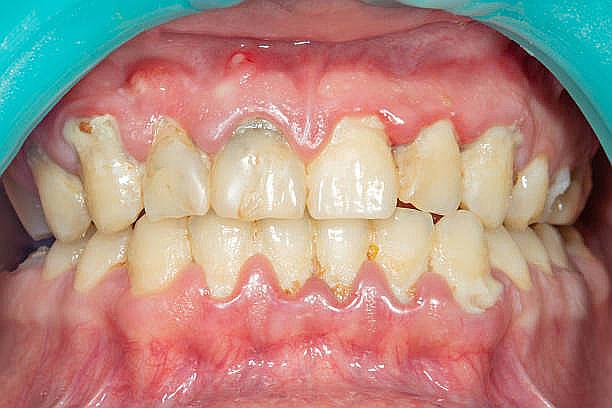
Condition: Gingivitis